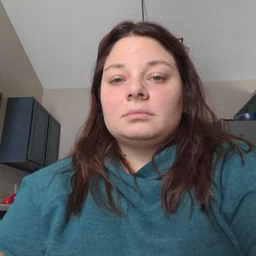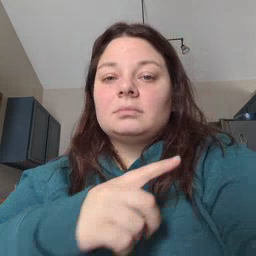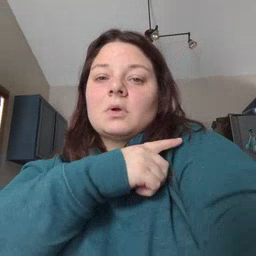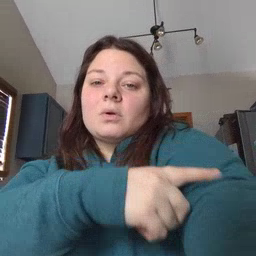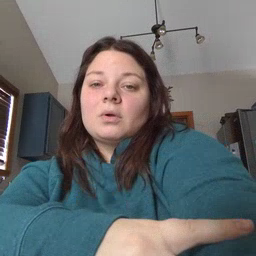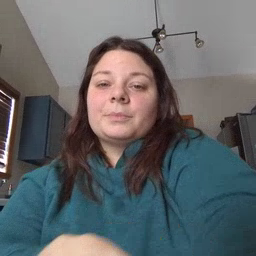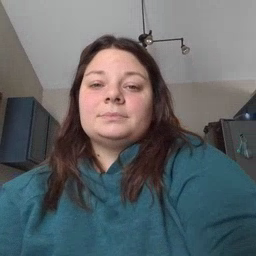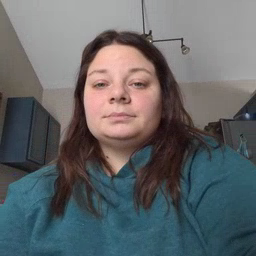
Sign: arm